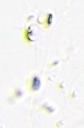
Label: Phaeocystis